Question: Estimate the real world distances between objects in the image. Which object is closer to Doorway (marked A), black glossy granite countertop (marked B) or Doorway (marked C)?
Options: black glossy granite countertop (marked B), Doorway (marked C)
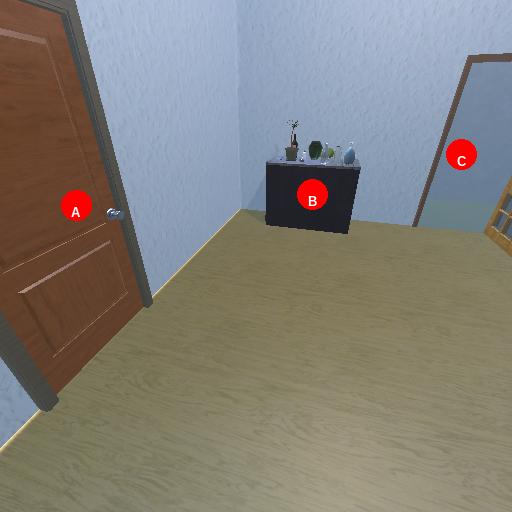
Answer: black glossy granite countertop (marked B)